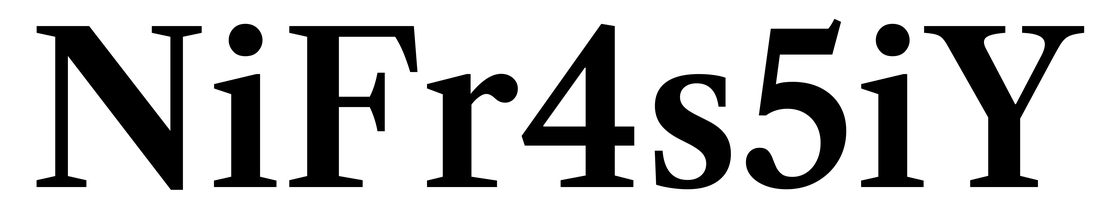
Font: LibreCaslonText_SemiBold